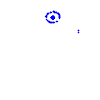
Particle: pion